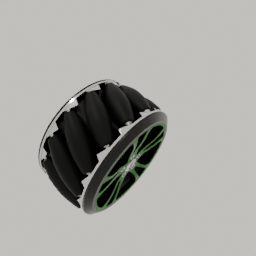
Label: mechanical